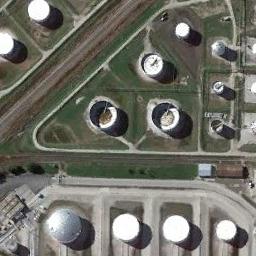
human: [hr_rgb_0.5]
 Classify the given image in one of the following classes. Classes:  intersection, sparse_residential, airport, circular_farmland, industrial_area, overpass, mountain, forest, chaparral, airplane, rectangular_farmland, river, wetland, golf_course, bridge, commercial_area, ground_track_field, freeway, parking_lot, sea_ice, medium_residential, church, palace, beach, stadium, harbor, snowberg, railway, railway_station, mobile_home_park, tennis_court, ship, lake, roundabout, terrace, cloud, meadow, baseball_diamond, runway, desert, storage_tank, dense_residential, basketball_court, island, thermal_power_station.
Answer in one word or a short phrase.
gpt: storage_tank